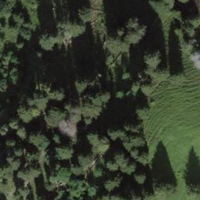
EUNIS habitat code: 43
Species observed at this site:
Saxifraga rotundifolia